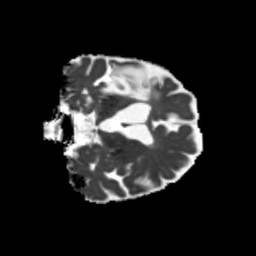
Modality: MD
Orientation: coronal
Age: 64
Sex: female
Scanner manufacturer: siemens
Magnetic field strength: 3 T
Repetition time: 5.25 s
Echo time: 0.08 s